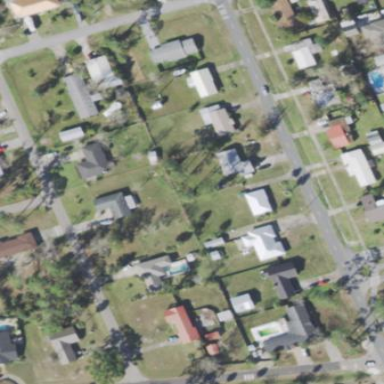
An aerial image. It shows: This residential area consists of single-family homes.